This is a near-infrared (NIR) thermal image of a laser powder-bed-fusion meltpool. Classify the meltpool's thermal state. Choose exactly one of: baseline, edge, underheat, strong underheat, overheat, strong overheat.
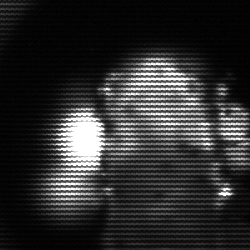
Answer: strong underheat